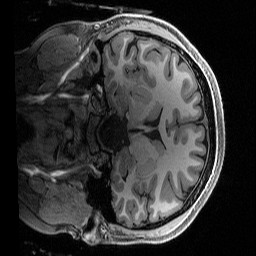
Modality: T1w
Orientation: coronal
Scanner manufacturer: siemens
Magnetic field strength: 3 T
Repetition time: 2.5 s
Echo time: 0.0029 s